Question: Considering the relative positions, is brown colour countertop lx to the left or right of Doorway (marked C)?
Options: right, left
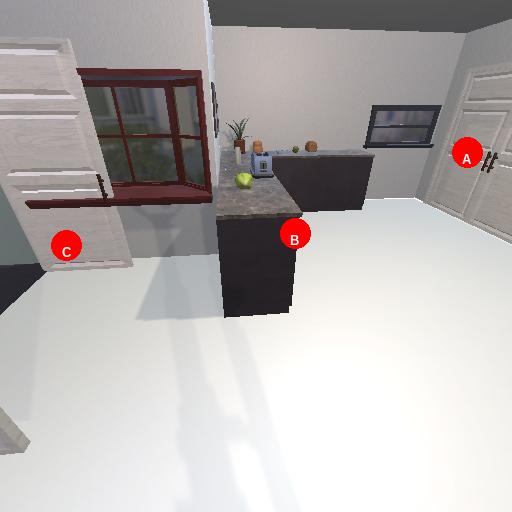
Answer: right